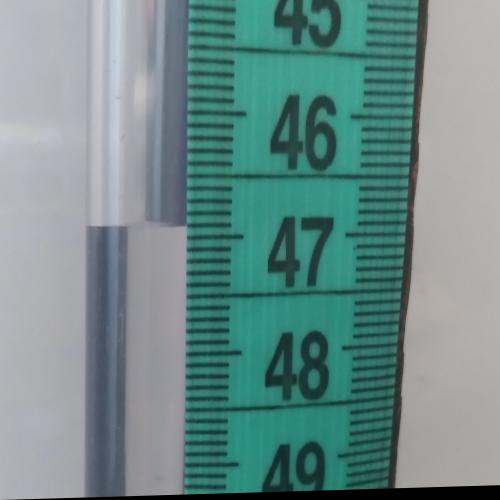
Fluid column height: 46.9 cm